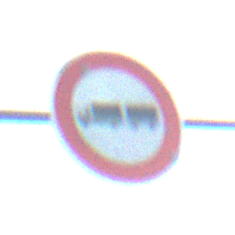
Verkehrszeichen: VerbotLastkraftwagenMitAnhaenger
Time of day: SunriseSunset
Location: Outdoor (RoadRail)
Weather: Clear
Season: NotSpecified
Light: Natural